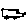
Label: car